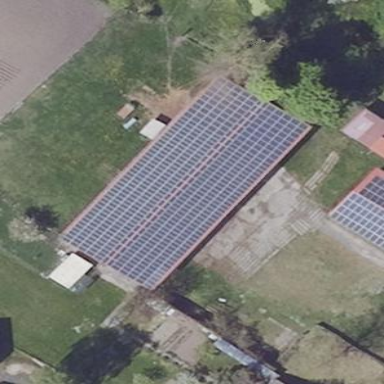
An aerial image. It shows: Building featuring small installation solar photovoltaic panel for electricity generation.